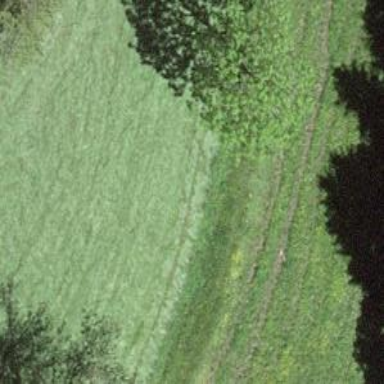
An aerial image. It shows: Grass track with grade5 track type.